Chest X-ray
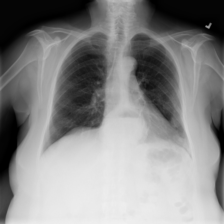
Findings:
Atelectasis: negative
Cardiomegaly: negative
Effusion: negative
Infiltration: negative
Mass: negative
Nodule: negative
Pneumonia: negative
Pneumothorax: negative
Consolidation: negative
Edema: negative
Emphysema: negative
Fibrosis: negative
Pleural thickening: negative
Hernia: negative